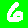
Digit: 6